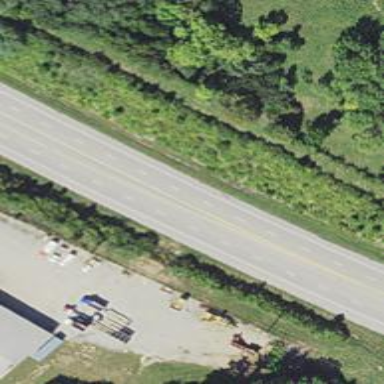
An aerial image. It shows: Trunk highway.